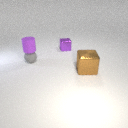
large brown metal cube to the right of small gray rubber sphere